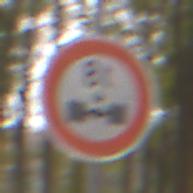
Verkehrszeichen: TatsaechlicheAchslast
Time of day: Midday
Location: Outdoor (Nature)
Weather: Overcast
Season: NotSpecified
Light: Natural